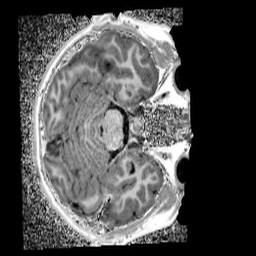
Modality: UNIT1_denoised
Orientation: axial
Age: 12
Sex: male
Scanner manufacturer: siemens
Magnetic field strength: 3 T
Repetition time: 4 s
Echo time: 0.00299 s